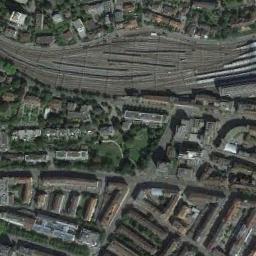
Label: railway_station